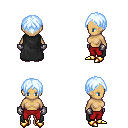
a pixel art fantasy rpg character, female body template, human, tanned skin, black cape, red pants, white cyan parted hairstyle, metal gloves, gold boots, four views (front, back, left, right), 2x2 character sprite sheet, small pixel art, hard edges, no anti-aliasing